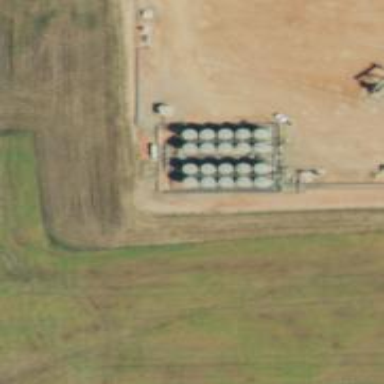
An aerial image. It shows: Storage tank that is man-made.